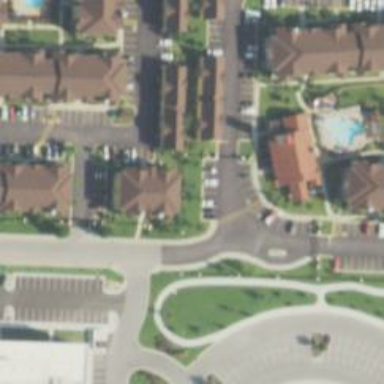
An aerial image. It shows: Living street.